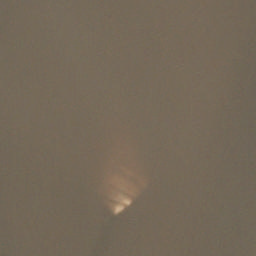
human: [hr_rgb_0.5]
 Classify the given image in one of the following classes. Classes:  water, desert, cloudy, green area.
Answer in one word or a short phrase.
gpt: cloudy